Question: I am getting following error
'''
Cannot implicitly convert type
'System.Collections.Generic.List<AnonymousType#1>' to
'System.Collections.Generic.List<string>'
'''
I tried reading similar questions on stack overflow but didn't find a solution.
My code is as below
'''
var head =
from key in doc.Descendants("Header").Descendants("Article")
select new
{
value = (key.Value == String.Empty ?
from q in doc.Descendants("Header").Descendants("Article") select q.Value : from a in doc.Descendants("Header").Descendants("Article")
select a.Attribute("DefaultValue").Value)
};
List<string> hsourceFields = head.ToList();
'''
If the value of xml node is empty I am reading the default value specified for that xml node
'''
<Header>
<Article>News</Article>
<Article DefaultValue ="Sport"></Article>
</Header>
'''
I want to be able to return a List which I am not able to by getting the error.

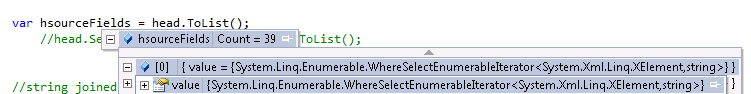
Answer: Looks like your code was getting a 'List<AnonType{value = List<string>}>' instead of a 'List<string>'
I think you want something like this that will select the text from an article or if that is empty it will take the value of the DefaultValue attribute. Note this doesn't handle when there is no text and no attribute.
'''
var head =
from key in doc.Descendants("Header").Descendants("Article")
select
string.IsNullOrEmpty(key.Value) ?
key.Attribute("DefaultValue").Value :
key.Value;
List<string> hsourceFields = head.ToList();
'''
Or a slightly abbreviated version that uses xpath and method chains
'''
var hsourceFields = doc.XPathSelectElements("/Header/Article")
.Select (x => string.IsNullOrEmpty(x.Value) ?
x.Attribute("DefaultValue").Value :
x.Value).ToList()
'''